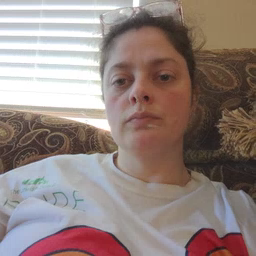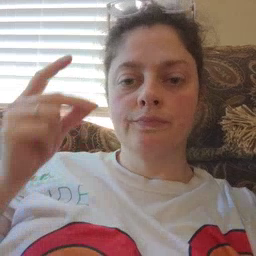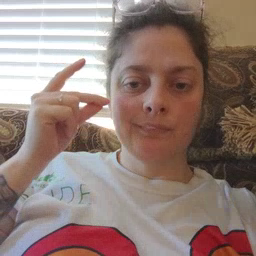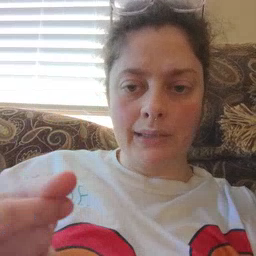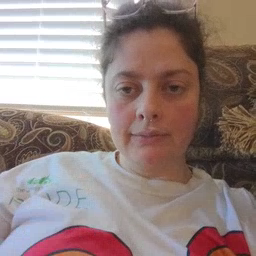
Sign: fast